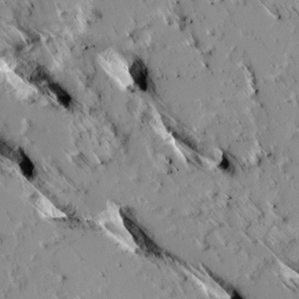
Label: non_frost